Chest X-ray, PA view. Patient: 35 years old, sex M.
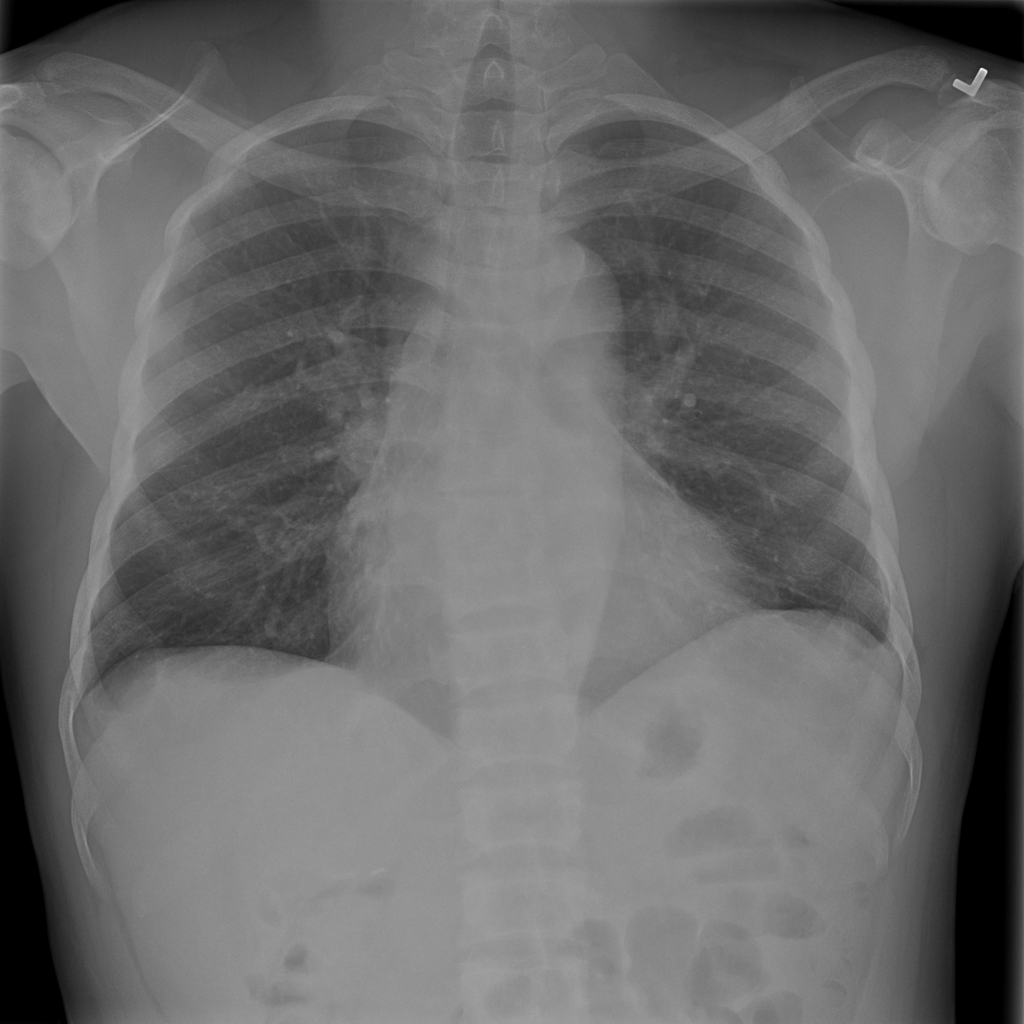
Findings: Fibrosis